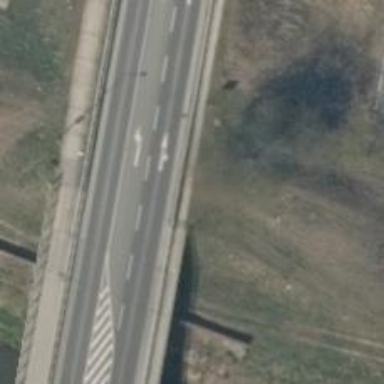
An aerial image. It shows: Concrete bridge over cycleway.